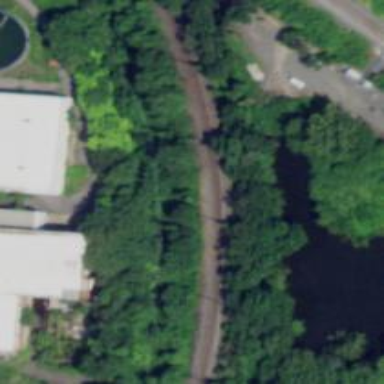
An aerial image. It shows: Railway track.